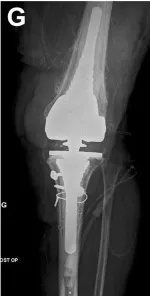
(G) X-ray at 12 months follow-up after total knee arthroplasty reimplantation.
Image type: radiology (x_ray)